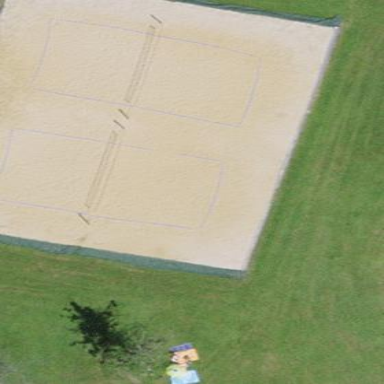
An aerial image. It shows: Sandy pitch designated for beach volleyball.